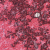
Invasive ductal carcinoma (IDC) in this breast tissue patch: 0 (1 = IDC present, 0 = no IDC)